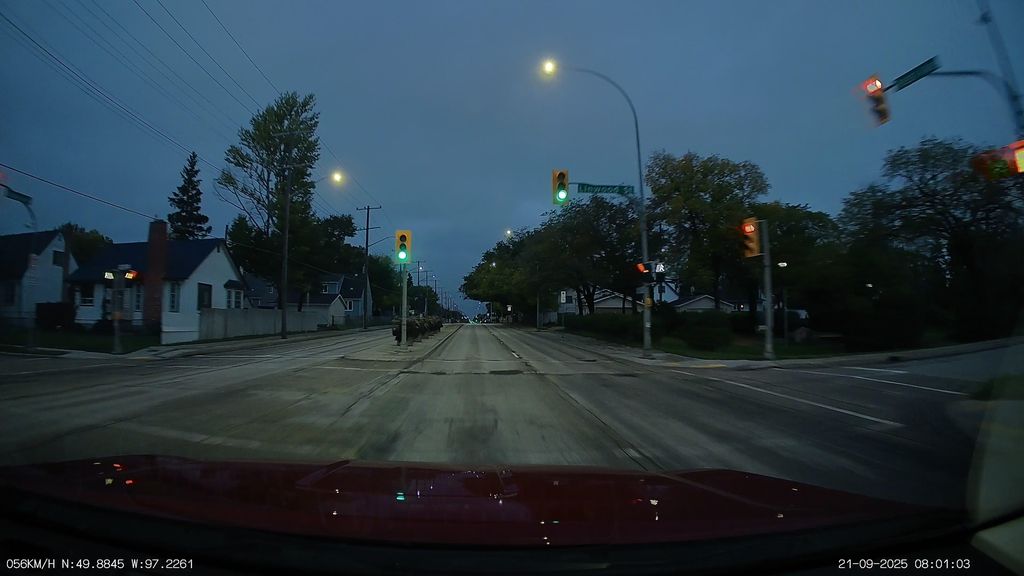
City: winnipeg